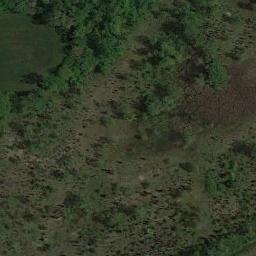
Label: meadow